Question: OK,
so i have this chart
<URL>
I set left Y legend max to 100, but it shows 150 :/

It MUST be to 100 because it's represents %.
Second problem, why i don't have sum of bars above it?
2323+125 should give me 2448 above first bar
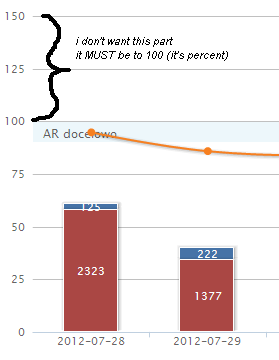
Answer: You have to adjust the max value of other y-axis also
<URL>
'''
...
...
yAxis: [{
min: 0,
max: 4000,
...
...
...
{
min: 0,
max: 100,
...
'''
...